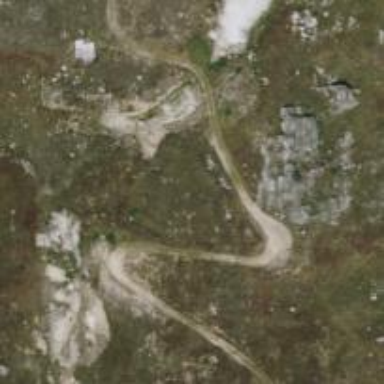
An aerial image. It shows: Path with track type of grade5.